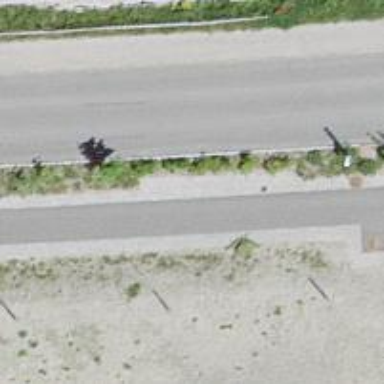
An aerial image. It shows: Brown bench in the vicinity.